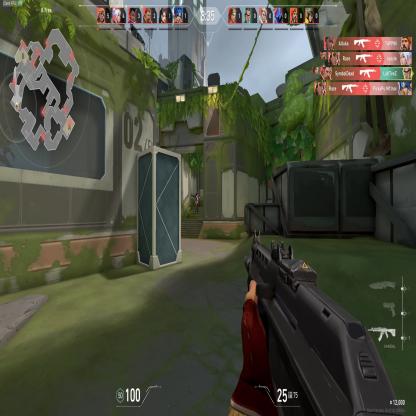
Label: enemy